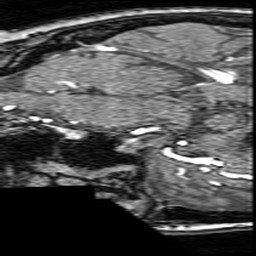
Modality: angio
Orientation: sagittal
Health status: ill
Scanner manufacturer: philips
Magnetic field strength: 3 T
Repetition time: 0.01818 s
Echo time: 0.003371 s